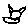
Label: cat